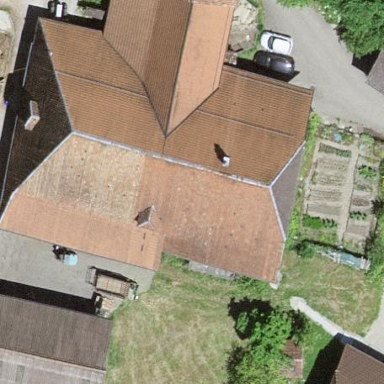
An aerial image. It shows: Farm building.